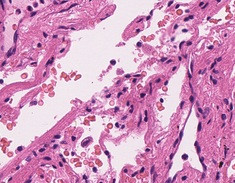
Tumor epithelial tissue: no
Tumor-associated stroma tissue: no
Normal tissue: yes